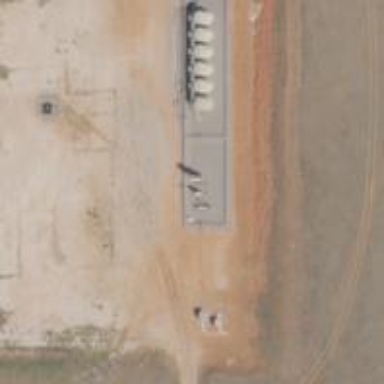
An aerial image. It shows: Storage tank with man-made structure.